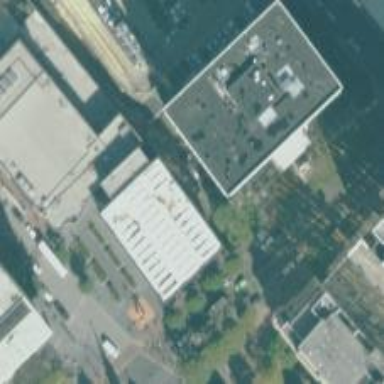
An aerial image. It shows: Commercial building.